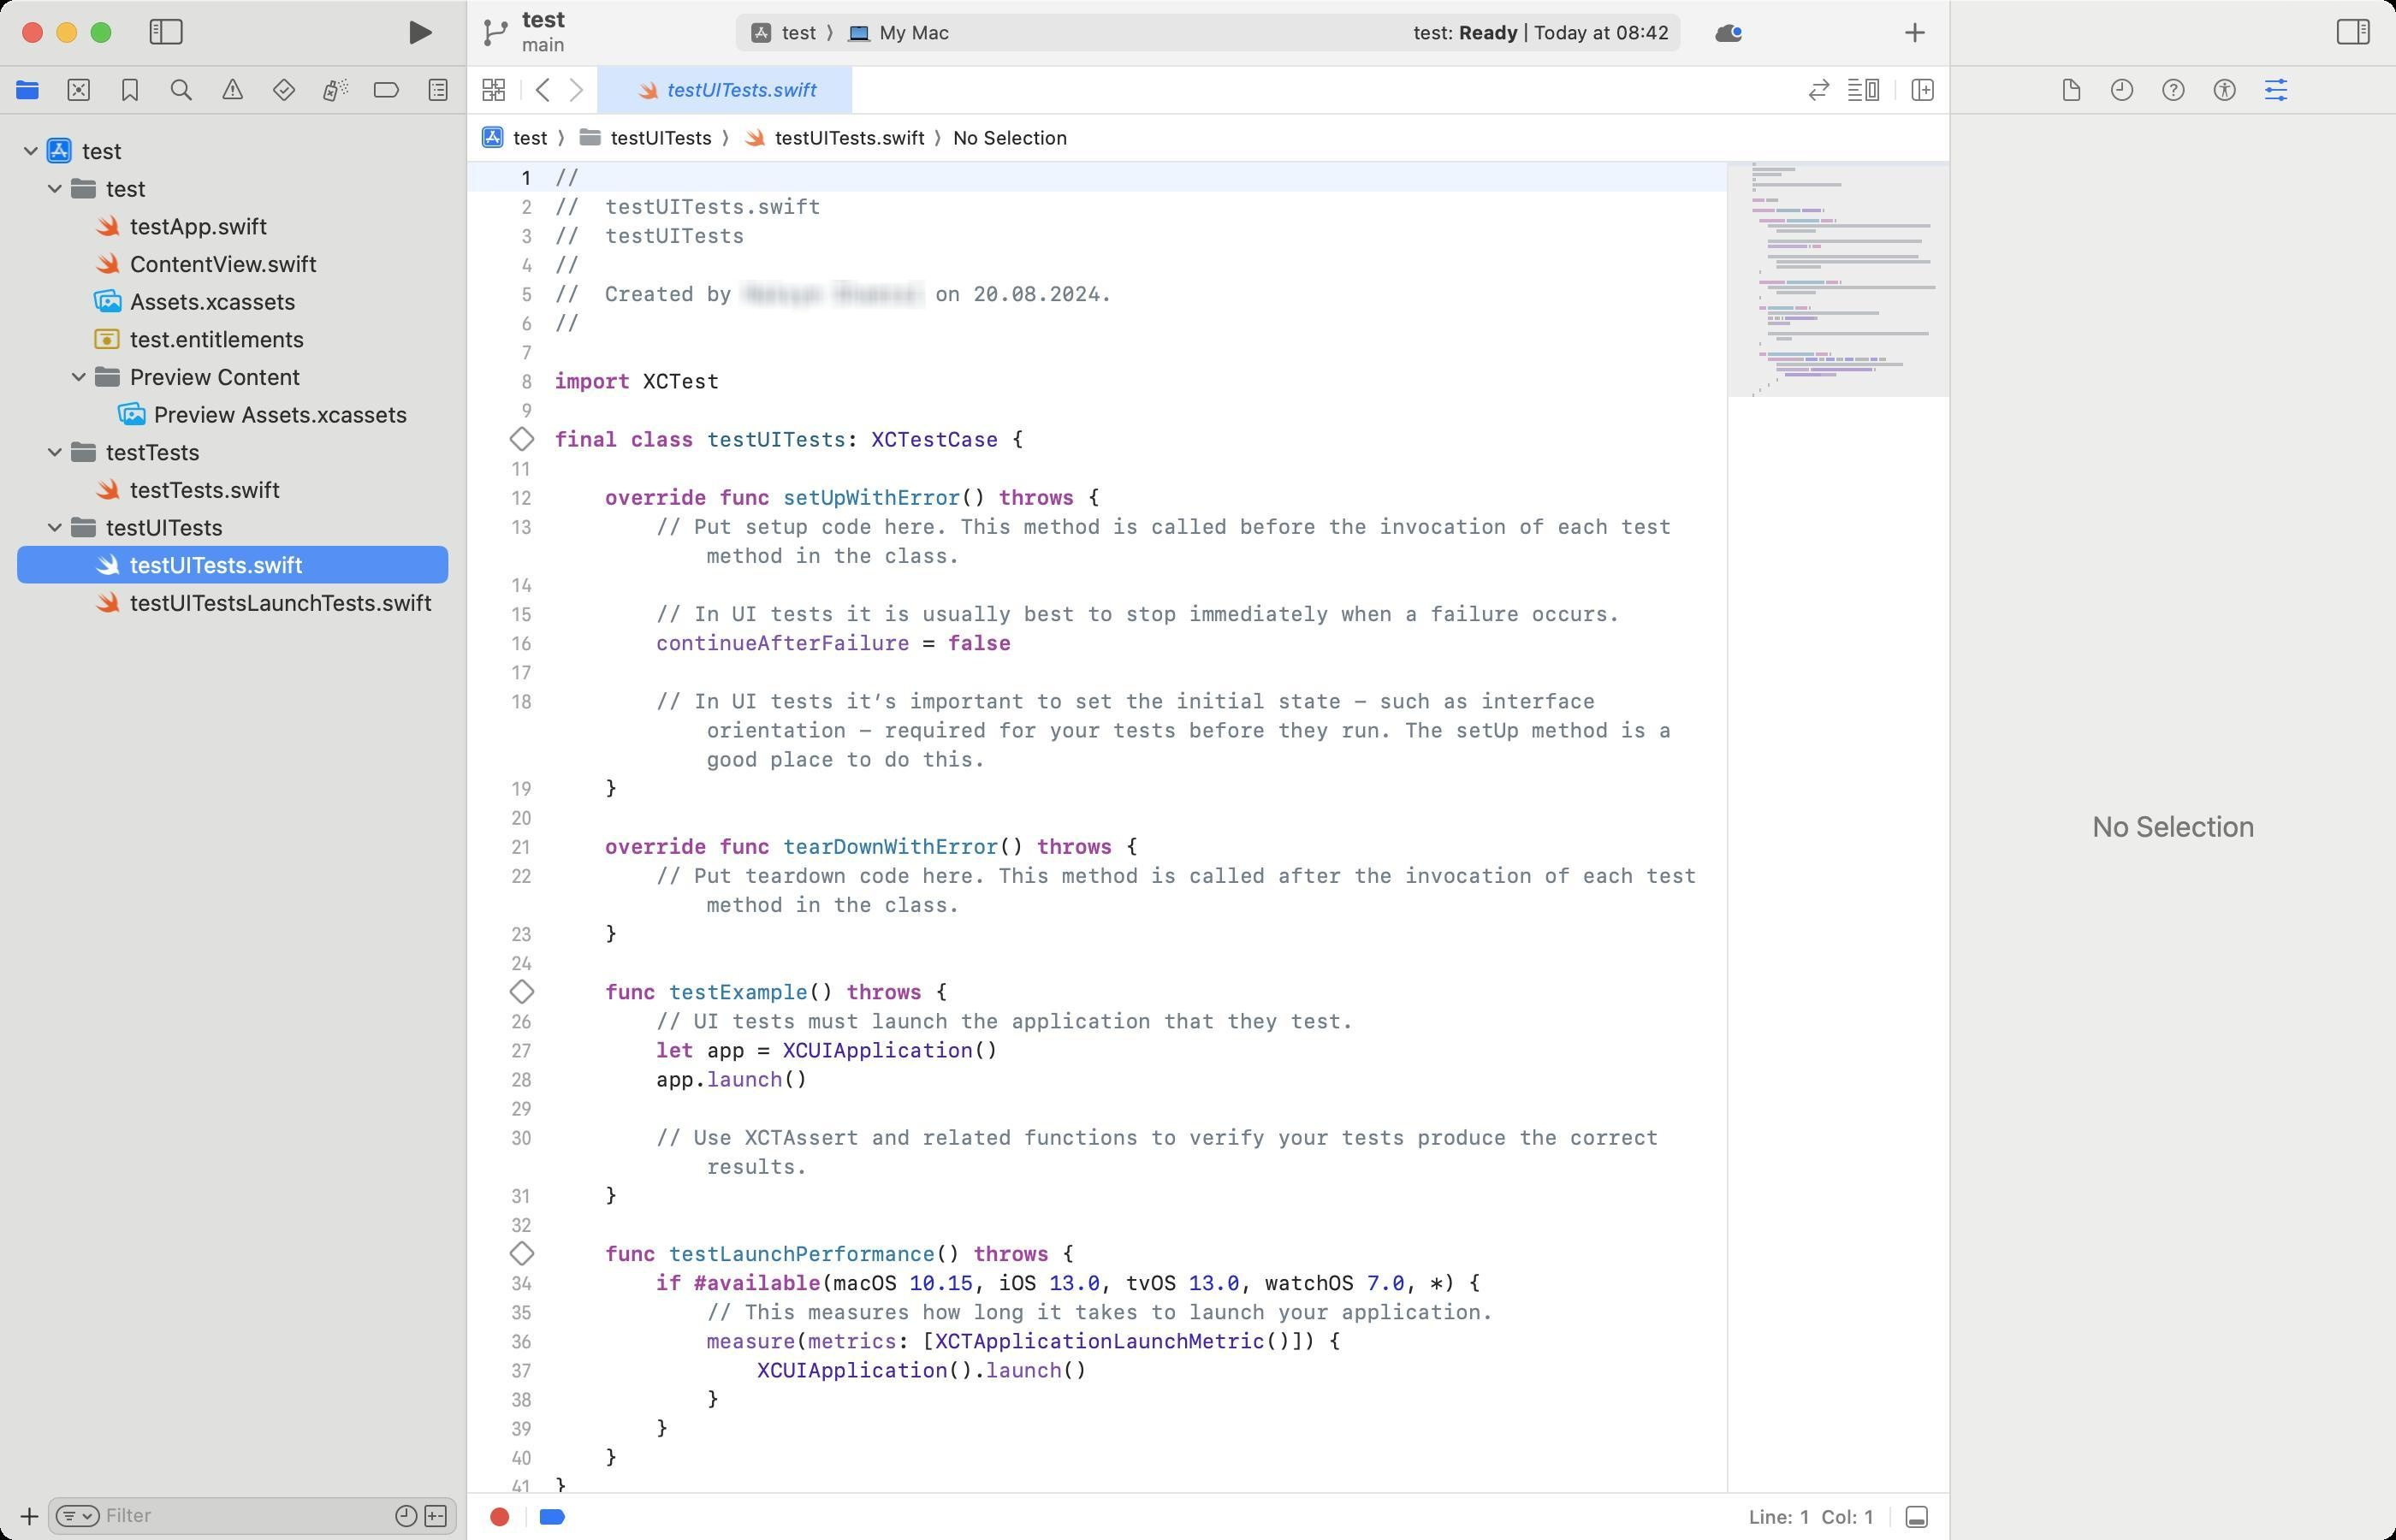
Accessibility tree:
{"name": "test_—_testUITests.swift", "role": "AXWindow", "description": null, "role_description": "standard window", "value": null, "position": "164.00;127.00", "size": "1400;900", "children": [{"name": "test.xcodeproj", "role": "AXSplitGroup", "description": "/Users/[username]/Code/test/test/test.xcodeproj", "role_description": "split group", "value": null, "position": "0.00;0.00", "size": "1400;900", "children": [{"name": null, "role": "AXGroup", "description": "navigator", "role_description": "group", "value": null, "position": "0.00;0.00", "size": "272;900", "children": [{"name": "", "role": "AXRadioButton", "description": "Project", "role_description": "radio button", "value": 1, "position": "1.00;39.00", "size": "30;27", "children": []}, {"name": "", "role": "AXRadioButton", "description": "Source Control", "role_description": "radio button", "value": 0, "position": "31.00;39.00", "size": "30;27", "children": []}, {"name": "", "role": "AXRadioButton", "description": "Bookmarks", "role_description": "radio button", "value": 0, "position": "61.00;39.00", "size": "30;27", "children": []}, {"name": "", "role": "AXRadioButton", "description": "Find", "role_description": "radio button", "value": 0, "position": "91.00;39.00", "size": "30;27", "children": []}, {"name": "", "role": "AXRadioButton", "description": "Issues", "role_description": "radio button", "value": 0, "position": "121.00;39.00", "size": "30;27", "children": []}, {"name": "", "role": "AXRadioButton", "description": "Tests", "role_description": "radio button", "value": 0, "position": "151.00;39.00", "size": "30;27", "children": []}, {"name": "", "role": "AXRadioButton", "description": "Debug", "role_description": "radio button", "value": 0, "position": "181.00;39.00", "size": "30;27", "children": []}, {"name": "", "role": "AXRadioButton", "description": "Breakpoints", "role_description": "radio button", "value": 0, "position": "211.00;39.00", "size": "30;27", "children": []}, {"name": "", "role": "AXRadioButton", "description": "Reports", "role_description": "radio button", "value": 0, "position": "241.00;39.00", "size": "30;27", "children": []}, {"name": null, "role": "AXScrollArea", "description": null, "role_description": "scroll area", "value": null, "position": "0.00;67.00", "size": "272;805", "children": [{"name": null, "role": "AXOutline", "description": "Project Navigator", "role_description": "outline", "value": null, "position": "0.00;77.00", "size": "272;795", "children": [{"name": null, "role": "AXRow", "description": null, "role_description": "outline row", "value": null, "position": "0.00;77.00", "size": "272;22", "children": [{"name": null, "role": "AXCell", "description": null, "role_description": "cell", "value": null, "position": "10.00;77.00", "size": "252;22", "children": [{"name": "Project", "role": "AXImage", "description": "", "role_description": "", "value": null, "position": "25.75;78.50", "size": "19;18", "children": []}, {"name": null, "role": "AXTextField", "description": null, "role_description": "text field", "value": "test", "position": "46.00;80.00", "size": "210;16", "children": []}, {"name": null, "role": "AXDisclosureTriangle", "description": null, "role_description": "disclosure triangle", "value": 1, "position": "12.00;77.00", "size": "13;22", "children": []}]}]}, {"name": null, "role": "AXRow", "description": null, "role_description": "outline row", "value": null, "position": "0.00;99.00", "size": "272;22", "children": [{"name": null, "role": "AXCell", "description": null, "role_description": "cell", "value": null, "position": "10.00;99.00", "size": "252;22", "children": [{"name": "Group", "role": "AXImage", "description": "", "role_description": "", "value": null, "position": "40.00;103.00", "size": "18;14", "children": []}, {"name": null, "role": "AXTextField", "description": null, "role_description": "text field", "value": "test", "position": "60.00;102.00", "size": "196;16", "children": []}, {"name": null, "role": "AXDisclosureTriangle", "description": null, "role_description": "disclosure triangle", "value": 1, "position": "26.00;99.00", "size": "13;22", "children": []}]}]}, {"name": null, "role": "AXRow", "description": null, "role_description": "outline row", "value": null, "position": "0.00;121.00", "size": "272;22", "children": [{"name": null, "role": "AXCell", "description": null, "role_description": "cell", "value": null, "position": "10.00;121.00", "size": "252;22", "children": [{"name": "Swift_Source", "role": "AXImage", "description": "", "role_description": "", "value": null, "position": "54.75;124.00", "size": "17;15", "children": []}, {"name": null, "role": "AXTextField", "description": null, "role_description": "text field", "value": "testApp.swift", "position": "74.00;124.00", "size": "182;16", "children": []}]}]}, {"name": null, "role": "AXRow", "description": null, "role_description": "outline row", "value": null, "position": "0.00;143.00", "size": "272;22", "children": [{"name": null, "role": "AXCell", "description": null, "role_description": "cell", "value": null, "position": "10.00;143.00", "size": "252;22", "children": [{"name": "Swift_Source", "role": "AXImage", "description": "", "role_description": "", "value": null, "position": "54.75;146.00", "size": "17;15", "children": []}, {"name": null, "role": "AXTextField", "description": null, "role_description": "text field", "value": "ContentView.swift", "position": "74.00;146.00", "size": "182;16", "children": []}]}]}, {"name": null, "role": "AXRow", "description": null, "role_description": "outline row", "value": null, "position": "0.00;165.00", "size": "272;22", "children": [{"name": null, "role": "AXCell", "description": null, "role_description": "cell", "value": null, "position": "10.00;165.00", "size": "252;22", "children": [{"name": "Folder", "role": "AXImage", "description": "", "role_description": "", "value": null, "position": "53.00;167.50", "size": "20;16", "children": []}, {"name": null, "role": "AXTextField", "description": null, "role_description": "text field", "value": "Assets.xcassets", "position": "74.00;168.00", "size": "182;16", "children": []}]}]}, {"name": null, "role": "AXRow", "description": null, "role_description": "outline row", "value": null, "position": "0.00;187.00", "size": "272;22", "children": [{"name": null, "role": "AXCell", "description": null, "role_description": "cell", "value": null, "position": "10.00;187.00", "size": "252;22", "children": [{"name": "Entitlements_File", "role": "AXImage", "description": "", "role_description": "", "value": null, "position": "53.75;191.00", "size": "19;14", "children": []}, {"name": null, "role": "AXTextField", "description": null, "role_description": "text field", "value": "test.entitlements", "position": "74.00;190.00", "size": "182;16", "children": []}]}]}, {"name": null, "role": "AXRow", "description": null, "role_description": "outline row", "value": null, "position": "0.00;209.00", "size": "272;22", "children": [{"name": null, "role": "AXCell", "description": null, "role_description": "cell", "value": null, "position": "10.00;209.00", "size": "252;22", "children": [{"name": "Group", "role": "AXImage", "description": "", "role_description": "", "value": null, "position": "54.00;213.00", "size": "18;14", "children": []}, {"name": null, "role": "AXTextField", "description": null, "role_description": "text field", "value": "Preview Content", "position": "74.00;212.00", "size": "182;16", "children": []}, {"name": null, "role": "AXDisclosureTriangle", "description": null, "role_description": "disclosure triangle", "value": 1, "position": "40.00;209.00", "size": "13;22", "children": []}]}]}, {"name": null, "role": "AXRow", "description": null, "role_description": "outline row", "value": null, "position": "0.00;231.00", "size": "272;22", "children": [{"name": null, "role": "AXCell", "description": null, "role_description": "cell", "value": null, "position": "10.00;231.00", "size": "252;22", "children": [{"name": "Folder", "role": "AXImage", "description": "", "role_description": "", "value": null, "position": "67.00;233.50", "size": "20;16", "children": []}, {"name": null, "role": "AXTextField", "description": null, "role_description": "text field", "value": "Preview Assets.xcassets", "position": "88.00;234.00", "size": "168;16", "children": []}]}]}, {"name": null, "role": "AXRow", "description": null, "role_description": "outline row", "value": null, "position": "0.00;253.00", "size": "272;22", "children": [{"name": null, "role": "AXCell", "description": null, "role_description": "cell", "value": null, "position": "10.00;253.00", "size": "252;22", "children": [{"name": "Group", "role": "AXImage", "description": "", "role_description": "", "value": null, "position": "40.00;257.00", "size": "18;14", "children": []}, {"name": null, "role": "AXTextField", "description": null, "role_description": "text field", "value": "testTests", "position": "60.00;256.00", "size": "196;16", "children": []}, {"name": null, "role": "AXDisclosureTriangle", "description": null, "role_description": "disclosure triangle", "value": 1, "position": "26.00;253.00", "size": "13;22", "children": []}]}]}, {"name": null, "role": "AXRow", "description": null, "role_description": "outline row", "value": null, "position": "0.00;275.00", "size": "272;22", "children": [{"name": null, "role": "AXCell", "description": null, "role_description": "cell", "value": null, "position": "10.00;275.00", "size": "252;22", "children": [{"name": "Swift_Source", "role": "AXImage", "description": "", "role_description": "", "value": null, "position": "54.75;278.00", "size": "17;15", "children": []}, {"name": null, "role": "AXTextField", "description": null, "role_description": "text field", "value": "testTests.swift", "position": "74.00;278.00", "size": "182;16", "children": []}]}]}, {"name": null, "role": "AXRow", "description": null, "role_description": "outline row", "value": null, "position": "0.00;297.00", "size": "272;22", "children": [{"name": null, "role": "AXCell", "description": null, "role_description": "cell", "value": null, "position": "10.00;297.00", "size": "252;22", "children": [{"name": "Group", "role": "AXImage", "description": "", "role_description": "", "value": null, "position": "40.00;301.00", "size": "18;14", "children": []}, {"name": null, "role": "AXTextField", "description": null, "role_description": "text field", "value": "testUITests", "position": "60.00;300.00", "size": "196;16", "children": []}, {"name": null, "role": "AXDisclosureTriangle", "description": null, "role_description": "disclosure triangle", "value": 1, "position": "26.00;297.00", "size": "13;22", "children": []}]}]}, {"name": null, "role": "AXRow", "description": null, "role_description": "outline row", "value": null, "position": "0.00;319.00", "size": "272;22", "children": [{"name": null, "role": "AXCell", "description": null, "role_description": "cell", "value": null, "position": "10.00;319.00", "size": "252;22", "children": [{"name": "Swift_Source", "role": "AXImage", "description": "", "role_description": "", "value": null, "position": "54.75;322.00", "size": "17;15", "children": []}, {"name": null, "role": "AXTextField", "description": null, "role_description": "text field", "value": "testUITests.swift", "position": "74.00;322.00", "size": "182;16", "children": []}]}]}, {"name": null, "role": "AXRow", "description": null, "role_description": "outline row", "value": null, "position": "0.00;341.00", "size": "272;22", "children": [{"name": null, "role": "AXCell", "description": null, "role_description": "cell", "value": null, "position": "10.00;341.00", "size": "252;22", "children": [{"name": "Swift_Source", "role": "AXImage", "description": "", "role_description": "", "value": null, "position": "54.75;344.00", "size": "17;15", "children": []}, {"name": null, "role": "AXTextField", "description": null, "role_description": "text field", "value": "testUITestsLaunchTests.swift", "position": "74.00;344.00", "size": "182;16", "children": []}]}]}, {"name": null, "role": "AXColumn", "description": null, "role_description": "column", "value": null, "position": "10.00;77.00", "size": "252;795", "children": []}]}]}, {"name": null, "role": "AXTextField", "description": "Project navigator filter", "role_description": "search text field", "value": null, "position": "28.00;875.00", "size": "239;22", "children": [{"name": "Recent_files", "role": "AXCheckBox", "description": null, "role_description": "toggle button", "value": 0, "position": "229.00;876.00", "size": "17;20", "children": []}, {"name": "Files_with_source-control_status", "role": "AXCheckBox", "description": null, "role_description": "toggle button", "value": 0, "position": "246.00;876.00", "size": "17;20", "children": []}, {"name": "", "role": "AXUnknown", "description": "cancel", "role_description": "unknown", "value": null, "position": "-164.00;968.00", "size": "11;22", "children": [{"name": "", "role": "AXButton", "description": "cancel", "role_description": "button", "value": null, "position": "-164.00;968.00", "size": "11;22", "children": []}]}, {"name": null, "role": "AXButton", "description": "Icon View Drop Down", "role_description": "button", "value": null, "position": "47.50;884.00", "size": "7;4", "children": []}]}, {"name": "", "role": "AXMenuButton", "description": null, "role_description": "menu button", "value": null, "position": "2.00;876.00", "size": "26;20", "children": []}]}, {"name": null, "role": "AXSplitter", "description": null, "role_description": "splitter", "value": 272.0, "position": "272.00;38.00", "size": "1;862", "children": []}, {"name": null, "role": "AXGroup", "description": "editor area", "role_description": "group", "value": null, "position": "273.00;0.00", "size": "866;900", "children": [{"name": null, "role": "AXSplitGroup", "description": null, "role_description": "split group", "value": null, "position": "273.00;0.00", "size": "866;900", "children": [{"name": null, "role": "AXSplitGroup", "description": null, "role_description": "split group", "value": null, "position": "273.00;0.00", "size": "866;900", "children": [{"name": null, "role": "AXGroup", "description": "testUITests.swift", "role_description": "group", "value": null, "position": "273.00;0.00", "size": "866;900", "children": [{"name": null, "role": "AXGroup", "description": "testUITests.swift", "role_description": "group", "value": null, "position": "273.00;0.00", "size": "866;900", "children": [{"name": null, "role": "AXSplitGroup", "description": null, "role_description": "split group", "value": null, "position": "273.00;0.00", "size": "866;900", "children": [{"name": null, "role": "AXScrollArea", "description": null, "role_description": "scroll area", "value": null, "position": "273.00;95.00", "size": "866;777", "children": [{"name": null, "role": "AXTextArea", "description": "Source Editor", "role_description": "text entry area", "value": "//\n//  testUITests.swift\n//  testUITests\n//\n//  Created by [name] [surname] on 20.08.2024.\n//\n\nimport XCTest\n\nfinal class testUITests: XCTestCase {\n\n    override func setUpWithError() throws {\n        // Put setup code here. This method is called before the invocation of each test method in the class.\n\n        // In UI tests it is usually best to stop immediately when a failure occurs.\n        continueAfterFailure = false\n\n        // In UI tests it’s important to set the initial state - such as interface orientation - required for your tests before they run. The setUp method is a good place to do this.\n    }\n\n    override func tearDownWithError() throws {\n        // Put teardown code here. This method is called after the invocation of each test method in the class.\n    }\n\n    func testExample() throws {\n        // UI tests must launch the application that they test.\n        let app = XCUIApplication()\n        app.launch()\n\n        // Use XCTAssert and related functions to verify your tests produce the correct results.\n    }\n\n    func testLaunchPerformance() throws {\n        if #available(macOS 10.15, iOS 13.0, tvOS 13.0, watchOS 7.0, *) {\n            // This measures how long it takes to launch your application.\n            measure(metrics: [XCTApplicationLaunchMetric()]) {\n                XCUIApplication().launch()\n            }\n        }\n    }\n}\n", "position": "273.00;94.00", "size": "866;1190", "children": []}, {"name": null, "role": "AXScrollBar", "description": null, "role_description": "scroll bar", "value": 0.002424242440611124, "position": "1123.00;95.00", "size": "16;777", "children": [{"name": null, "role": "AXValueIndicator", "description": null, "role_description": "value indicator", "value": 0.002424242440611124, "position": "1127.00;97.00", "size": "12;531", "children": []}, {"name": null, "role": "AXButton", "description": null, "role_description": "increment arrow button", "value": null, "position": "1123.00;95.00", "size": "0;0", "children": []}, {"name": null, "role": "AXButton", "description": null, "role_description": "decrement arrow button", "value": null, "position": "1123.00;95.00", "size": "0;0", "children": []}, {"name": null, "role": "AXButton", "description": null, "role_description": "increment page button", "value": null, "position": "1127.00;628.50", "size": "12;244", "children": []}, {"name": null, "role": "AXButton", "description": null, "role_description": "decrement page button", "value": null, "position": "1127.00;95.00", "size": "12;2", "children": []}]}, {"name": null, "role": "AXGroup", "description": "Source Editor Gutter", "role_description": "group", "value": null, "position": "284.00;94.00", "size": "30;1190", "children": [{"name": null, "role": "AXButton", "description": "Annotation Line 10: Line: 10", "role_description": "button", "value": "No result", "position": "297.00;248.00", "size": "16;17", "children": []}, {"name": null, "role": "AXButton", "description": "Annotation Line 25: Line: 25", "role_description": "button", "value": "No result", "position": "297.00;571.00", "size": "16;17", "children": []}, {"name": null, "role": "AXButton", "description": "Annotation Line 33: Line: 33", "role_description": "button", "value": "No result", "position": "297.00;724.00", "size": "16;17", "children": []}]}, {"name": null, "role": "AXGroup", "description": "Source Editor Change Gutter", "role_description": "group", "value": null, "position": "273.00;94.00", "size": "11;1190", "children": []}, {"name": null, "role": "AXGroup", "description": "Source Editor Minimap", "role_description": "group", "value": null, "position": "1009.00;0.00", "size": "130;900", "children": [{"name": "Minimap_Landmark", "role": "AXStaticText", "description": "testUITests", "role_description": "text", "value": null, "position": "1024.00;119.00", "size": "110;11", "children": []}, {"name": "Minimap_Landmark", "role": "AXStaticText", "description": "setUpWithError()", "role_description": "text", "value": null, "position": "1028.00;125.00", "size": "106;11", "children": []}, {"name": "Minimap_Landmark", "role": "AXStaticText", "description": "tearDownWithError()", "role_description": "text", "value": null, "position": "1028.00;161.00", "size": "106;11", "children": []}, {"name": "Minimap_Landmark", "role": "AXStaticText", "description": "testExample()", "role_description": "text", "value": null, "position": "1028.00;176.00", "size": "106;11", "children": []}, {"name": "Minimap_Landmark", "role": "AXStaticText", "description": "testLaunchPerformance()", "role_description": "text", "value": null, "position": "1028.00;203.00", "size": "106;11", "children": []}]}]}]}, {"name": null, "role": "AXGroup", "description": "Jump Bar", "role_description": "group", "value": null, "position": "273.00;67.00", "size": "866;28", "children": [{"name": null, "role": "AXPopUpButton", "description": null, "role_description": "pop up button", "value": "test", "position": "273.00;67.00", "size": "62;27", "children": []}, {"name": null, "role": "AXPopUpButton", "description": null, "role_description": "pop up button", "value": "testUITests", "position": "335.00;67.00", "size": "96;27", "children": []}, {"name": null, "role": "AXPopUpButton", "description": null, "role_description": "pop up button", "value": "testUITests.swift", "position": "431.00;67.00", "size": "124;27", "children": []}, {"name": null, "role": "AXPopUpButton", "description": null, "role_description": "pop up button", "value": "No Selection", "position": "555.00;67.00", "size": "83;27", "children": []}]}]}, {"name": null, "role": "AXGroup", "description": "Tab Bar", "role_description": "group", "value": null, "position": "273.00;39.00", "size": "866;28", "children": [{"name": "Tab_bar,_1_tab", "role": "AXTabGroup", "description": "tab bar", "role_description": "tab group", "value": "{\n    \"name\": \"testUITests.swift\",\n    \"role\": \"AXRadioButton\",\n    \"description\": null,\n    \"role_description\": \"tab\",\n    \"value\": true,\n    \"position\": \"349.00;39.00\",\n    \"size\": \"149;27\",\n    \"children\": [\n        {\n            \"name\": \"close_tab\",\n            \"role\": \"AXButton\",\n            \"description\": \"Close\",\n            \"role_description\": \"button\",\n            \"value\": null,\n            \"position\": \"353.00;44.50\",\n            \"size\": \"16;16\",\n            \"children\": [\n                {\n                    \"name\": \"close_tab\",\n                    \"role\": \"AXButton\",\n                    \"description\": \"Close\",\n                    \"role_description\": \"button\",\n                    \"value\": null,\n                    \"position\": \"353.00;44.50\",\n                    \"size\": \"16;16\",\n                    \"children\": []\n                }\n            ]\n        }\n    ]\n}", "position": "349.00;39.00", "size": "700;27", "children": [{"name": null, "role": "AXScrollArea", "description": null, "role_description": "scroll area", "value": null, "position": "349.00;39.00", "size": "700;27", "children": [{"name": "testUITests.swift", "role": "AXRadioButton", "description": null, "role_description": "tab", "value": true, "position": "349.00;39.00", "size": "149;27", "children": [{"name": "close_tab", "role": "AXButton", "description": "Close", "role_description": "button", "value": null, "position": "353.00;44.50", "size": "16;16", "children": [{"name": "close_tab", "role": "AXButton", "description": "Close", "role_description": "button", "value": null, "position": "353.00;44.50", "size": "16;16", "children": []}]}]}]}]}, {"name": "", "role": "AXButton", "description": "Related Items", "role_description": "button", "value": null, "position": "277.00;39.00", "size": "23;27", "children": []}, {"name": "", "role": "AXButton", "description": "Go Back", "role_description": "button", "value": null, "position": "309.00;39.00", "size": "18;27", "children": []}, {"name": "", "role": "AXButton", "description": "Go Forward", "role_description": "button", "value": null, "position": "327.00;39.00", "size": "18;27", "children": []}, {"name": "", "role": "AXCheckBox", "description": "Code Review", "role_description": "toggle button", "value": "0", "position": "1051.00;39.00", "size": "24;27", "children": []}, {"name": "", "role": "AXButton", "description": "editor options", "role_description": "button", "value": null, "position": "1075.00;39.00", "size": "28;27", "children": []}, {"name": "", "role": "AXButton", "description": "Add Editor on Right", "role_description": "button", "value": null, "position": "1112.00;39.00", "size": "23;27", "children": []}]}]}]}, {"name": null, "role": "AXGroup", "description": "debug bar", "role_description": "group", "value": null, "position": "273.00;873.00", "size": "866;27", "children": [{"name": "", "role": "AXButton", "description": "Record UI Test", "role_description": "button", "value": null, "position": "277.00;873.00", "size": "30;27", "children": []}, {"name": "", "role": "AXCheckBox", "description": "Breakpoints", "role_description": "toggle button", "value": 1, "position": "308.00;873.00", "size": "30;27", "children": []}, {"name": null, "role": "AXStaticText", "description": null, "role_description": "text", "value": "Line: 1  Col: 1", "position": "1020.00;879.50", "size": "78;14", "children": []}, {"name": "", "role": "AXButton", "description": "show debug area", "role_description": "button", "value": null, "position": "1105.00;873.00", "size": "30;27", "children": []}]}]}]}, {"name": null, "role": "AXSplitter", "description": null, "role_description": "splitter", "value": 866.0, "position": "1139.00;38.00", "size": "1;862", "children": []}, {"name": null, "role": "AXGroup", "description": "inspector", "role_description": "group", "value": null, "position": "1140.00;0.00", "size": "260;900", "children": [{"name": null, "role": "AXScrollArea", "description": null, "role_description": "scroll area", "value": null, "position": "1140.00;66.00", "size": "260;834", "children": [{"name": null, "role": "AXGroup", "description": null, "role_description": "group", "value": null, "position": "1140.00;66.00", "size": "260;834", "children": [{"name": null, "role": "AXStaticText", "description": null, "role_description": "text", "value": "No Selection", "position": "1218.50;473.00", "size": "103;20", "children": []}]}, {"name": null, "role": "AXScrollBar", "description": null, "role_description": "scroll bar", "value": 0.0, "position": "1384.00;66.00", "size": "16;834", "children": []}]}, {"name": "", "role": "AXRadioButton", "description": "File Inspector", "role_description": "radio button", "value": 0, "position": "1195.00;39.00", "size": "30;27", "children": []}, {"name": "", "role": "AXRadioButton", "description": "History Inspector", "role_description": "radio button", "value": 0, "position": "1225.00;39.00", "size": "30;27", "children": []}, {"name": "", "role": "AXRadioButton", "description": "Quick Help Inspector", "role_description": "radio button", "value": 0, "position": "1255.00;39.00", "size": "30;27", "children": []}, {"name": "", "role": "AXRadioButton", "description": "Accessibility Inspector", "role_description": "radio button", "value": 0, "position": "1285.00;39.00", "size": "30;27", "children": []}, {"name": "", "role": "AXRadioButton", "description": "Attributes Inspector", "role_description": "radio button", "value": 1, "position": "1315.00;39.00", "size": "30;27", "children": []}]}]}, {"name": null, "role": "AXToolbar", "description": null, "role_description": "toolbar", "value": null, "position": "0.00;0.00", "size": "1400;38", "children": [{"name": null, "role": "AXButton", "description": "Hide Navigator", "role_description": "button", "value": null, "position": "76.00;0.00", "size": "42;38", "children": []}, {"name": null, "role": "AXGroup", "description": null, "role_description": "group", "value": null, "position": "176.00;0.00", "size": "92;38", "children": [{"name": "Run", "role": "AXButton", "description": null, "role_description": "button", "value": null, "position": "225.00;7.00", "size": "40;25", "children": []}]}, {"name": null, "role": "AXButton", "description": "Branch Chooser", "role_description": "button", "value": "test, main", "position": "277.00;0.00", "size": "136;38", "children": [{"name": null, "role": "AXButton", "description": "Branch Chooser", "role_description": "button", "value": "test, main", "position": "281.00;2.00", "size": "128;34", "children": [{"name": null, "role": "AXStaticText", "description": null, "role_description": "text", "value": "test", "position": "303.00;3.00", "size": "30;16", "children": []}, {"name": null, "role": "AXStaticText", "description": null, "role_description": "text", "value": "main", "position": "303.00;19.00", "size": "30;14", "children": []}, {"name": null, "role": "AXImage", "description": "", "role_description": "image", "value": null, "position": "281.00;7.00", "size": "18;24", "children": []}]}]}, {"name": null, "role": "AXGroup", "description": null, "role_description": "group", "value": null, "position": "426.00;0.00", "size": "560;38", "children": [{"name": null, "role": "AXGroup", "description": "Activity View", "role_description": "group", "value": null, "position": "430.00;8.00", "size": "552;22", "children": [{"name": null, "role": "AXList", "description": "path", "role_description": "list", "value": null, "position": "430.00;8.00", "size": "140;22", "children": [{"name": null, "role": "AXPopUpButton", "description": "Active Scheme", "role_description": "pop up button", "value": "test", "position": "430.00;8.00", "size": "62;22", "children": []}, {"name": null, "role": "AXPopUpButton", "description": "Active Run Destination", "role_description": "pop up button", "value": "My Mac", "position": "492.00;8.00", "size": "78;22", "children": []}]}, {"name": null, "role": "AXStaticText", "description": null, "role_description": "text", "value": "test: Ready │ Today at 08:42", "position": "824.00;12.00", "size": "154;14", "children": []}]}]}, {"name": null, "role": "AXButton", "description": "Notices", "role_description": "button", "value": null, "position": "995.00;0.00", "size": "30;38", "children": []}, {"name": null, "role": "AXButton", "description": "Library", "role_description": "button", "value": null, "position": "1103.00;0.00", "size": "32;38", "children": []}, {"name": null, "role": "AXButton", "description": "Hide Inspector", "role_description": "button", "value": null, "position": "1354.00;0.00", "size": "42;38", "children": []}]}, {"name": null, "role": "AXButton", "description": null, "role_description": "close button", "value": null, "position": "12.00;11.00", "size": "14;16", "children": []}, {"name": null, "role": "AXButton", "description": null, "role_description": "full screen button", "value": null, "position": "52.00;11.00", "size": "14;16", "children": [{"name": null, "role": "AXGroup", "description": null, "role_description": "group", "value": null, "position": "52.00;11.00", "size": "14;16", "children": [{"name": null, "role": "AXGroup", "description": null, "role_description": "group", "value": null, "position": "52.00;11.00", "size": "14;16", "children": []}]}]}, {"name": null, "role": "AXButton", "description": null, "role_description": "minimize button", "value": null, "position": "32.00;11.00", "size": "14;16", "children": []}]}